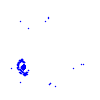
Particle: kaon